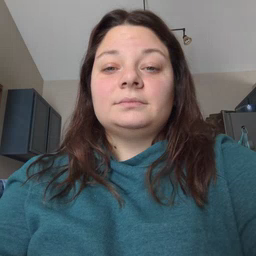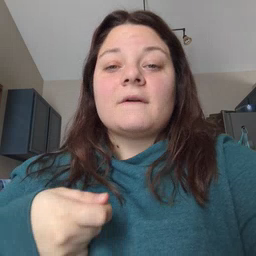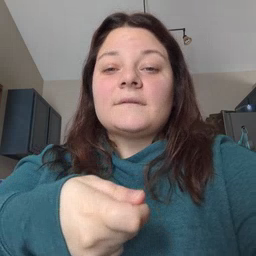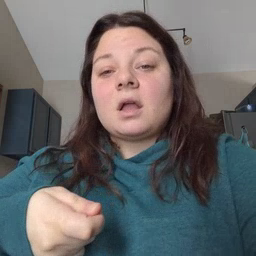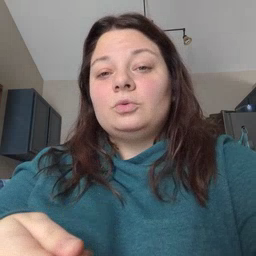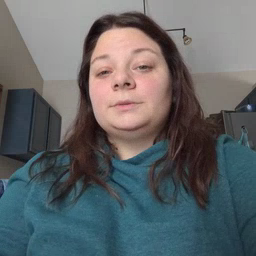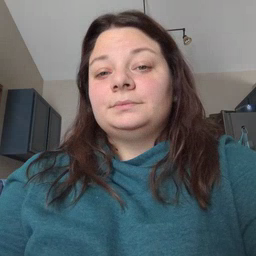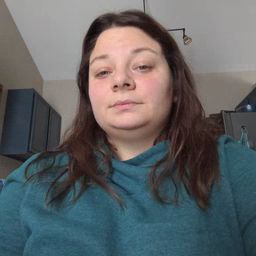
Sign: vacuum